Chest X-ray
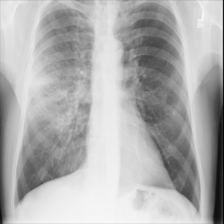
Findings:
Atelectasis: negative
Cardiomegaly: negative
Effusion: negative
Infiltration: positive
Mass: negative
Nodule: negative
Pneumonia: negative
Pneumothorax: negative
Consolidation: negative
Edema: negative
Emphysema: negative
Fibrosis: negative
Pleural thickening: negative
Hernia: negative